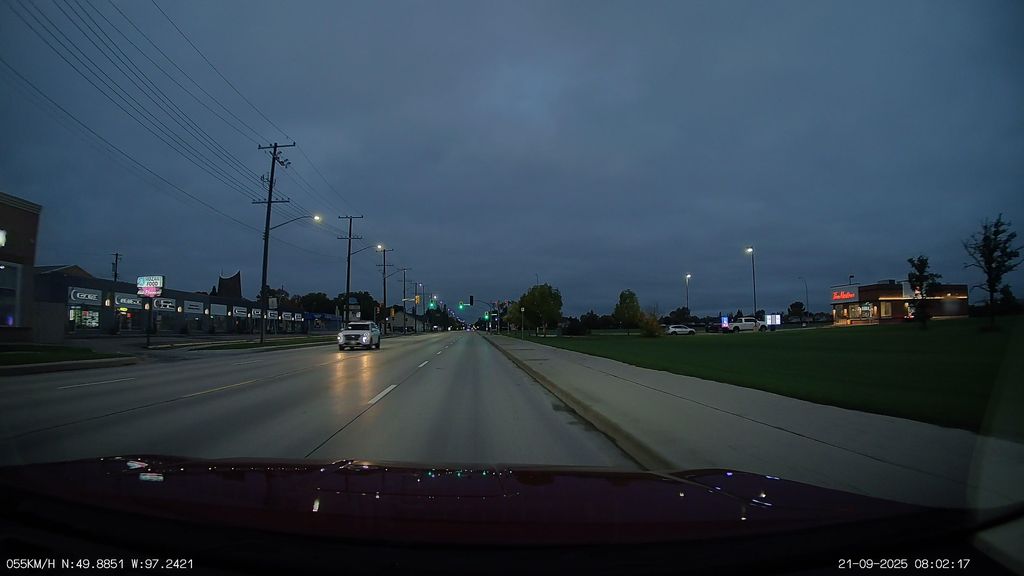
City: winnipeg